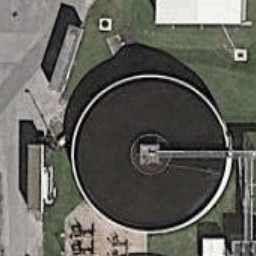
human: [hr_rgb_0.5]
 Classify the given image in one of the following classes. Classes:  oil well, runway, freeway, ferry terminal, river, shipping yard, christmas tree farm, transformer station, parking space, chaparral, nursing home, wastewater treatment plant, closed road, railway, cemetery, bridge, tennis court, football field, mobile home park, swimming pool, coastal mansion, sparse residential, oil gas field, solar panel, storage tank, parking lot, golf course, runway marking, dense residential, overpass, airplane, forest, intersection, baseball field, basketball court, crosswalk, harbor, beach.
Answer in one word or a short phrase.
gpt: wastewater treatment plant